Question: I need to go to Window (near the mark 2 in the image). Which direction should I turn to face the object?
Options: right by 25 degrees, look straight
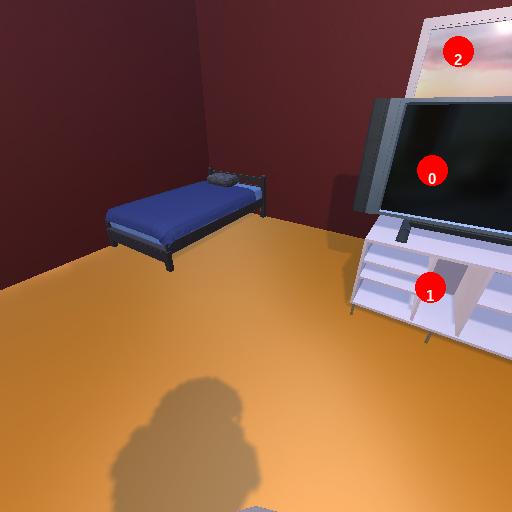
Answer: right by 25 degrees